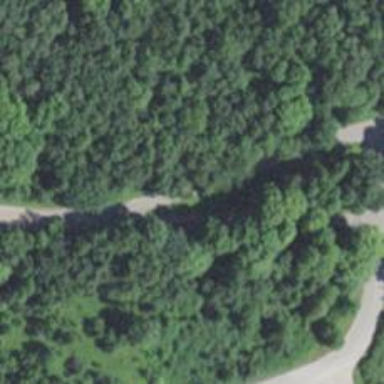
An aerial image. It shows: Unclassified road.